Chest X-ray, PA view. Patient: 8 years old, sex M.
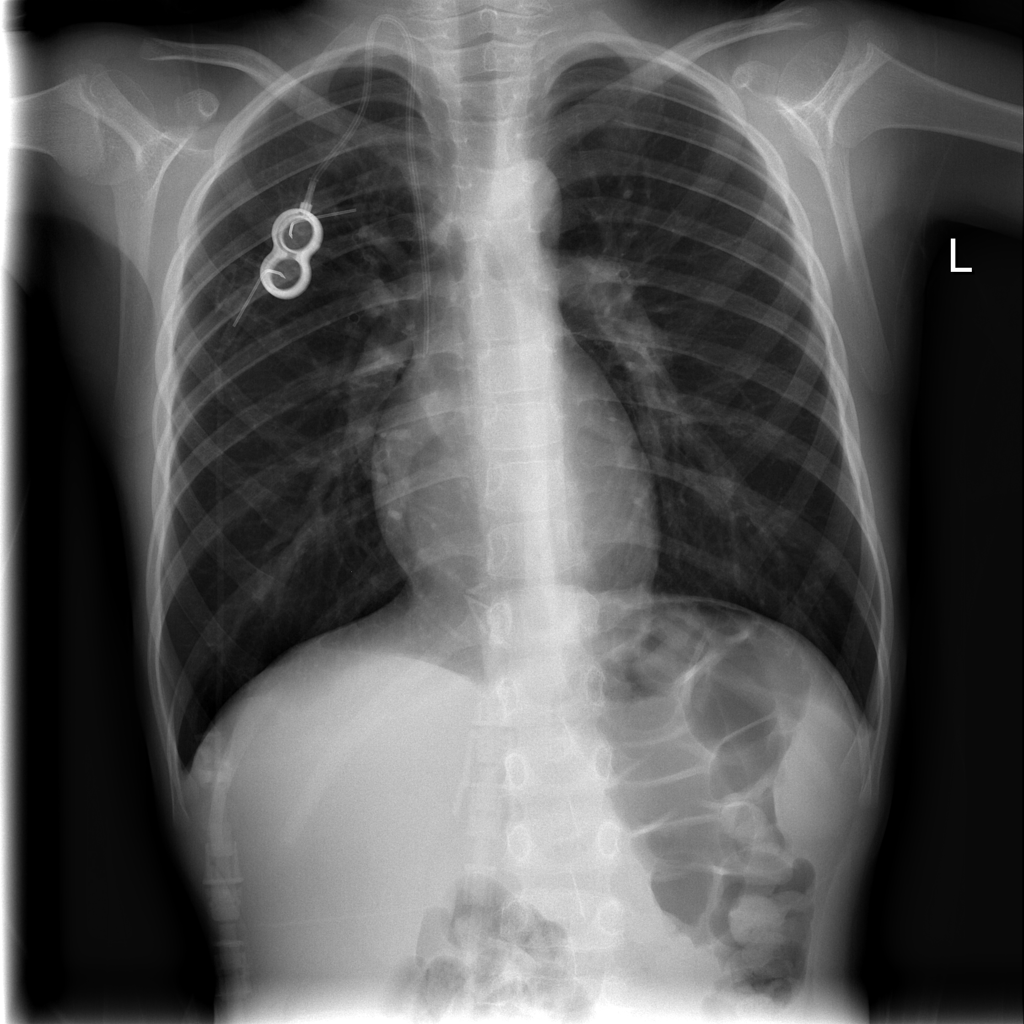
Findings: No Finding